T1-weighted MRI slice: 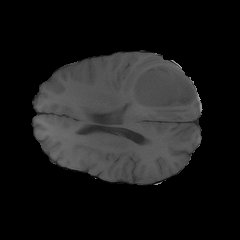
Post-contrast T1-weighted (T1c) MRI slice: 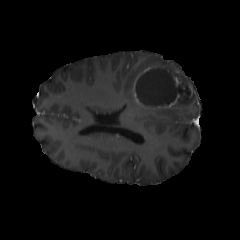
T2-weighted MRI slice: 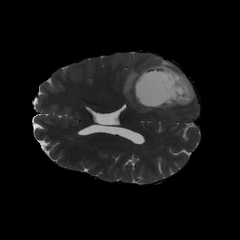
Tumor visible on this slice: yes